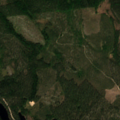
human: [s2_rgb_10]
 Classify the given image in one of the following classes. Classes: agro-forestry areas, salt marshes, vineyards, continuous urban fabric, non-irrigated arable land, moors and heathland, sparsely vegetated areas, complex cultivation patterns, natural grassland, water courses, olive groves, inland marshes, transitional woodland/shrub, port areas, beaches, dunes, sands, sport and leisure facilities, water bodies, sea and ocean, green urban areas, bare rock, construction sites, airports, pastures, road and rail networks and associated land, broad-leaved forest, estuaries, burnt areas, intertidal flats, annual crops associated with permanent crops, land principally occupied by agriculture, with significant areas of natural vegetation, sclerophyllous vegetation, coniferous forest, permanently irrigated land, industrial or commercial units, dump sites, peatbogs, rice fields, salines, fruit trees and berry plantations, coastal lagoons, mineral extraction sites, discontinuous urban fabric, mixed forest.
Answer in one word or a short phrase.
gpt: coniferous forest, transitional woodland/shrub